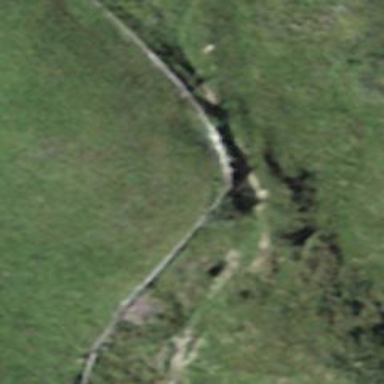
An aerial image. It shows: Wall is shown in the image.